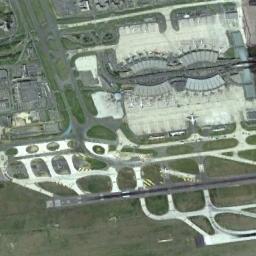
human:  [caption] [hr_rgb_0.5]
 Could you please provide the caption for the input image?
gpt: There are several planes on the tarmac with several runways in the airport .

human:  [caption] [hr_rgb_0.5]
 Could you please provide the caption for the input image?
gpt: The airport is bordered by a large lawn .

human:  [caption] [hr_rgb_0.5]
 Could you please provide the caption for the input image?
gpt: A huge complex airport with many runways and buildings .

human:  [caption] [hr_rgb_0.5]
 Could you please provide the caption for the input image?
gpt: There are many buildings of different sizes and shapes at the airport .

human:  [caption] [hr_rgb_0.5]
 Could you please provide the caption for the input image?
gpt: An airport with some runways and terminals on the lawn and some planes parked on the airport .